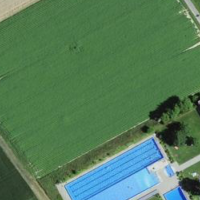
EUNIS habitat code: 52
Species observed at this site:
Stellaria graminea